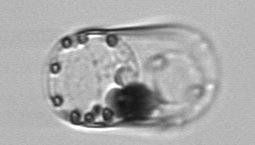
Label: Guinardia_flaccida